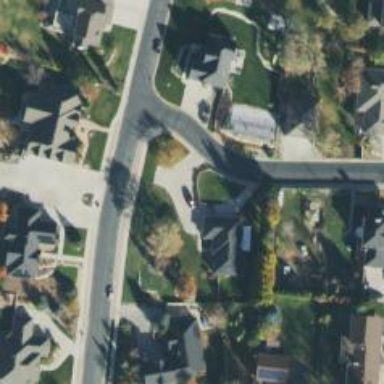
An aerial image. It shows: Residential road.